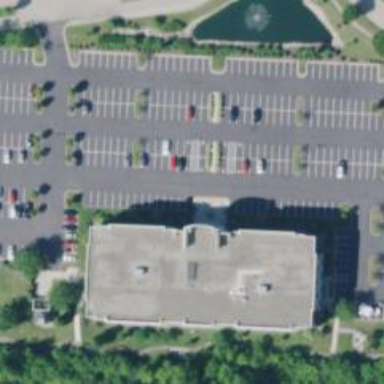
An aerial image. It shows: Parking area.